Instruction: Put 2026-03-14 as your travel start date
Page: home
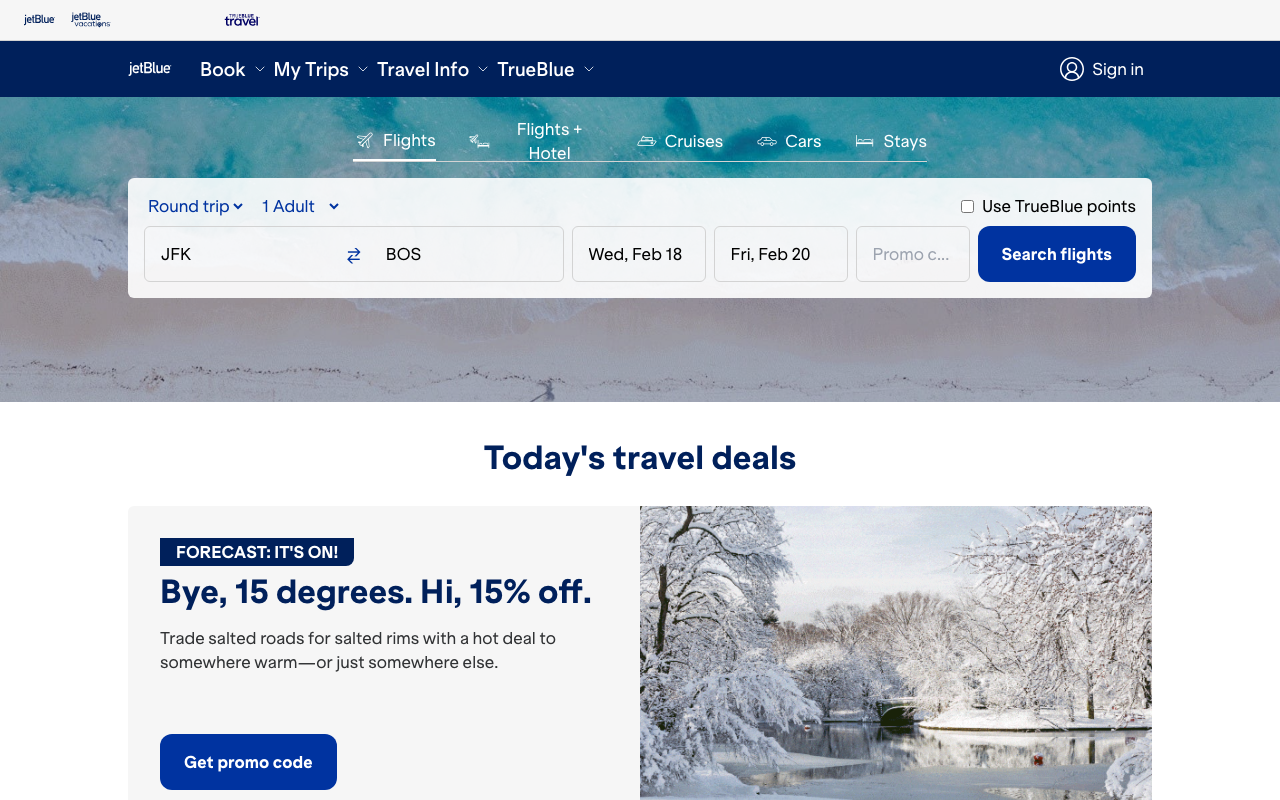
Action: type